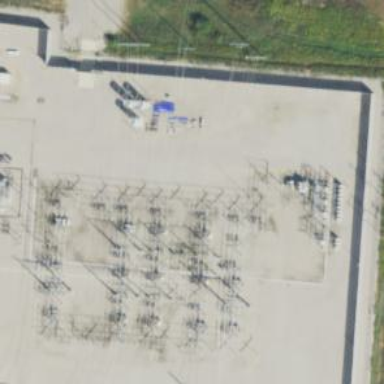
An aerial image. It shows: Switch used for power control.